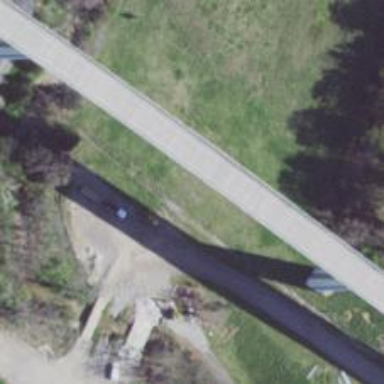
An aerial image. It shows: Service road that includes bridge.